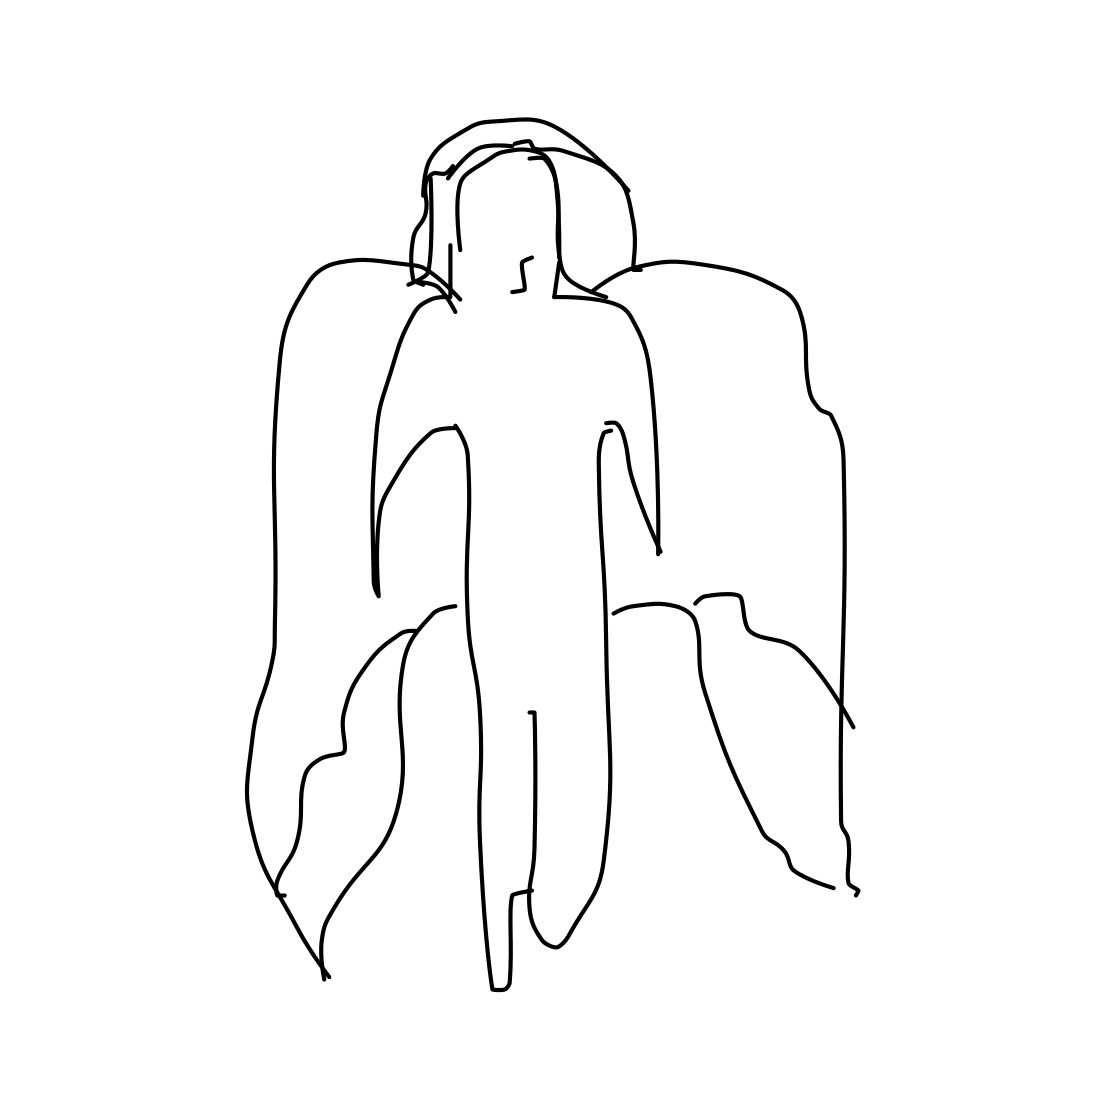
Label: angel